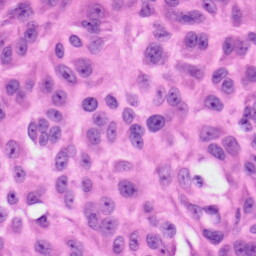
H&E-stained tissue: Skin